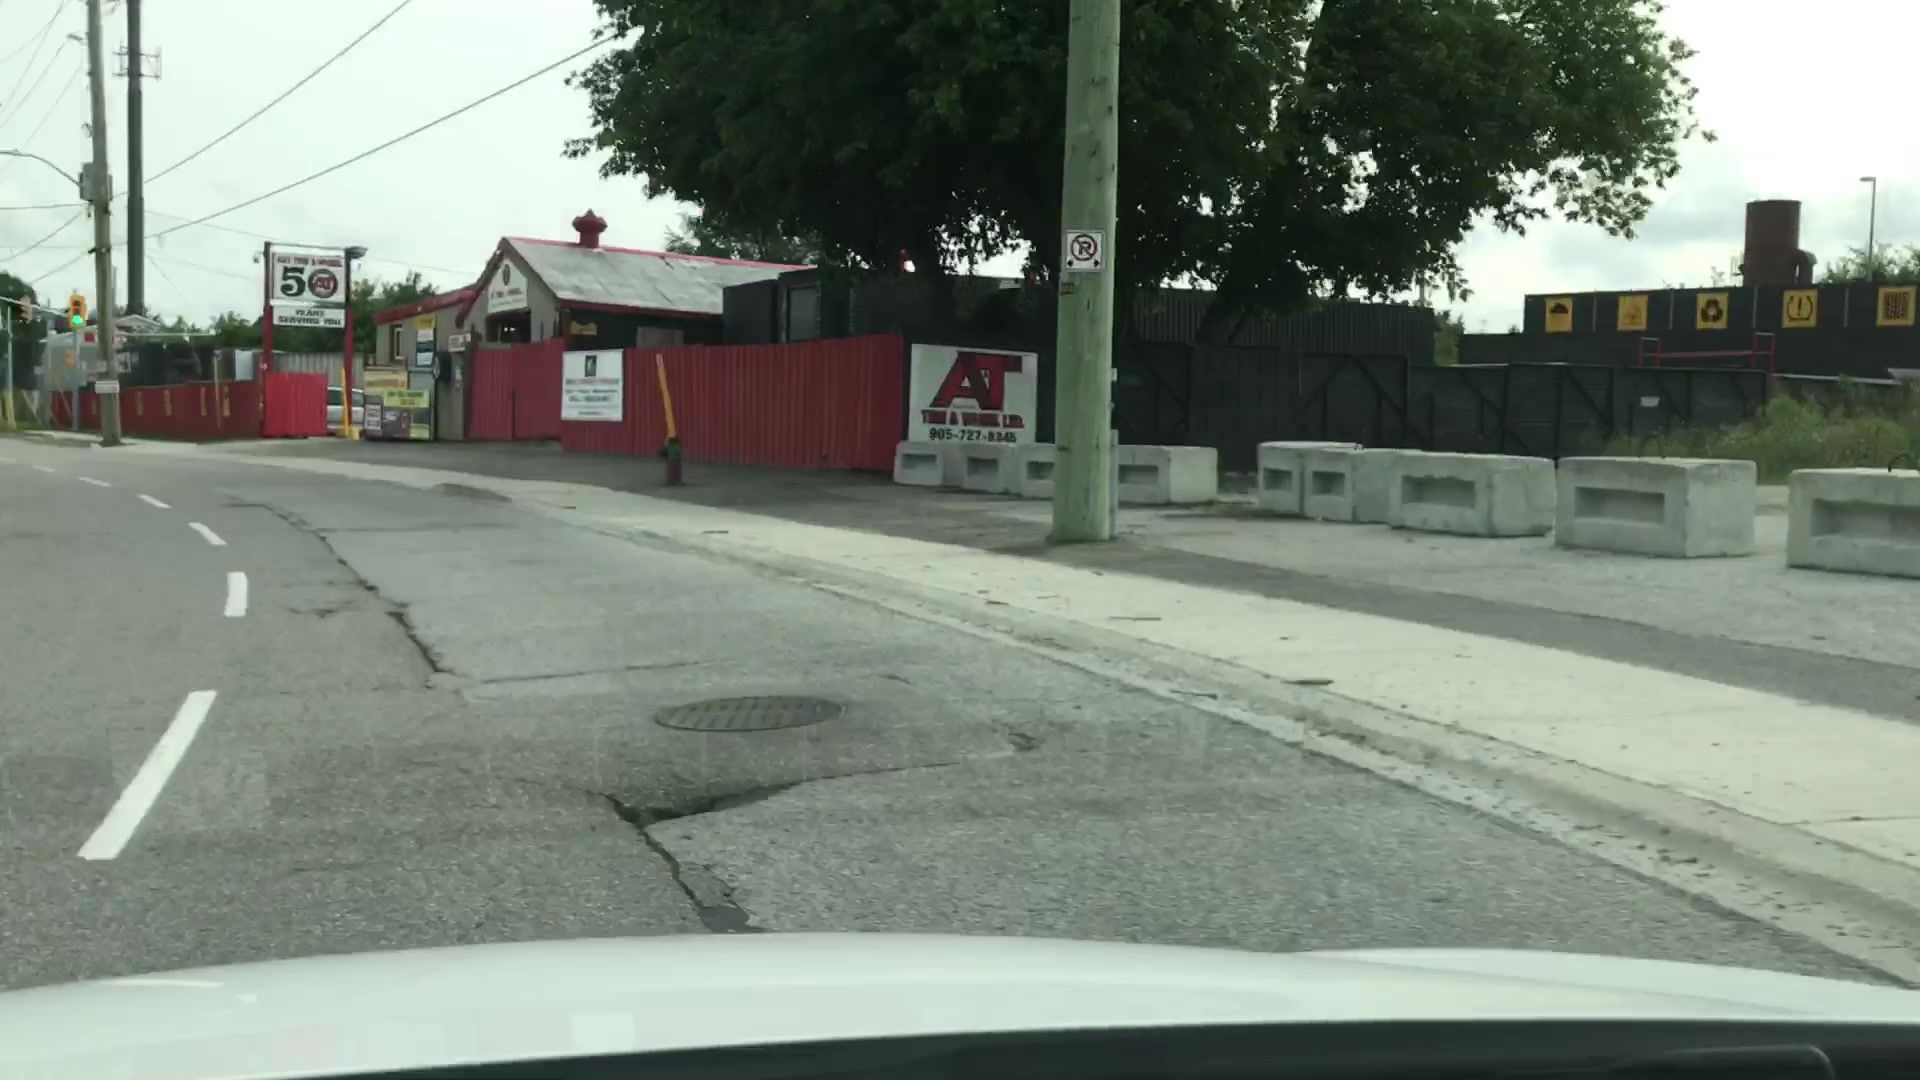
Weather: cloudy
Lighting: day
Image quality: good
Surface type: driving surface
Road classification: footway, service
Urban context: urban centre
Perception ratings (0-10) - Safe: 0.52, Lively: 0.93, Beautiful: 1.53, Boring: 3.16, Depressing: 7.91, Wealthy: 1.26